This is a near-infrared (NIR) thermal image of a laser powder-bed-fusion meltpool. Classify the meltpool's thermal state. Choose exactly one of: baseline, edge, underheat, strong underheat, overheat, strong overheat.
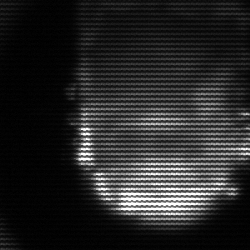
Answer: baseline